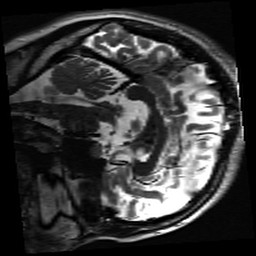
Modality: inplaneT2
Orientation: sagittal